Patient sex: M
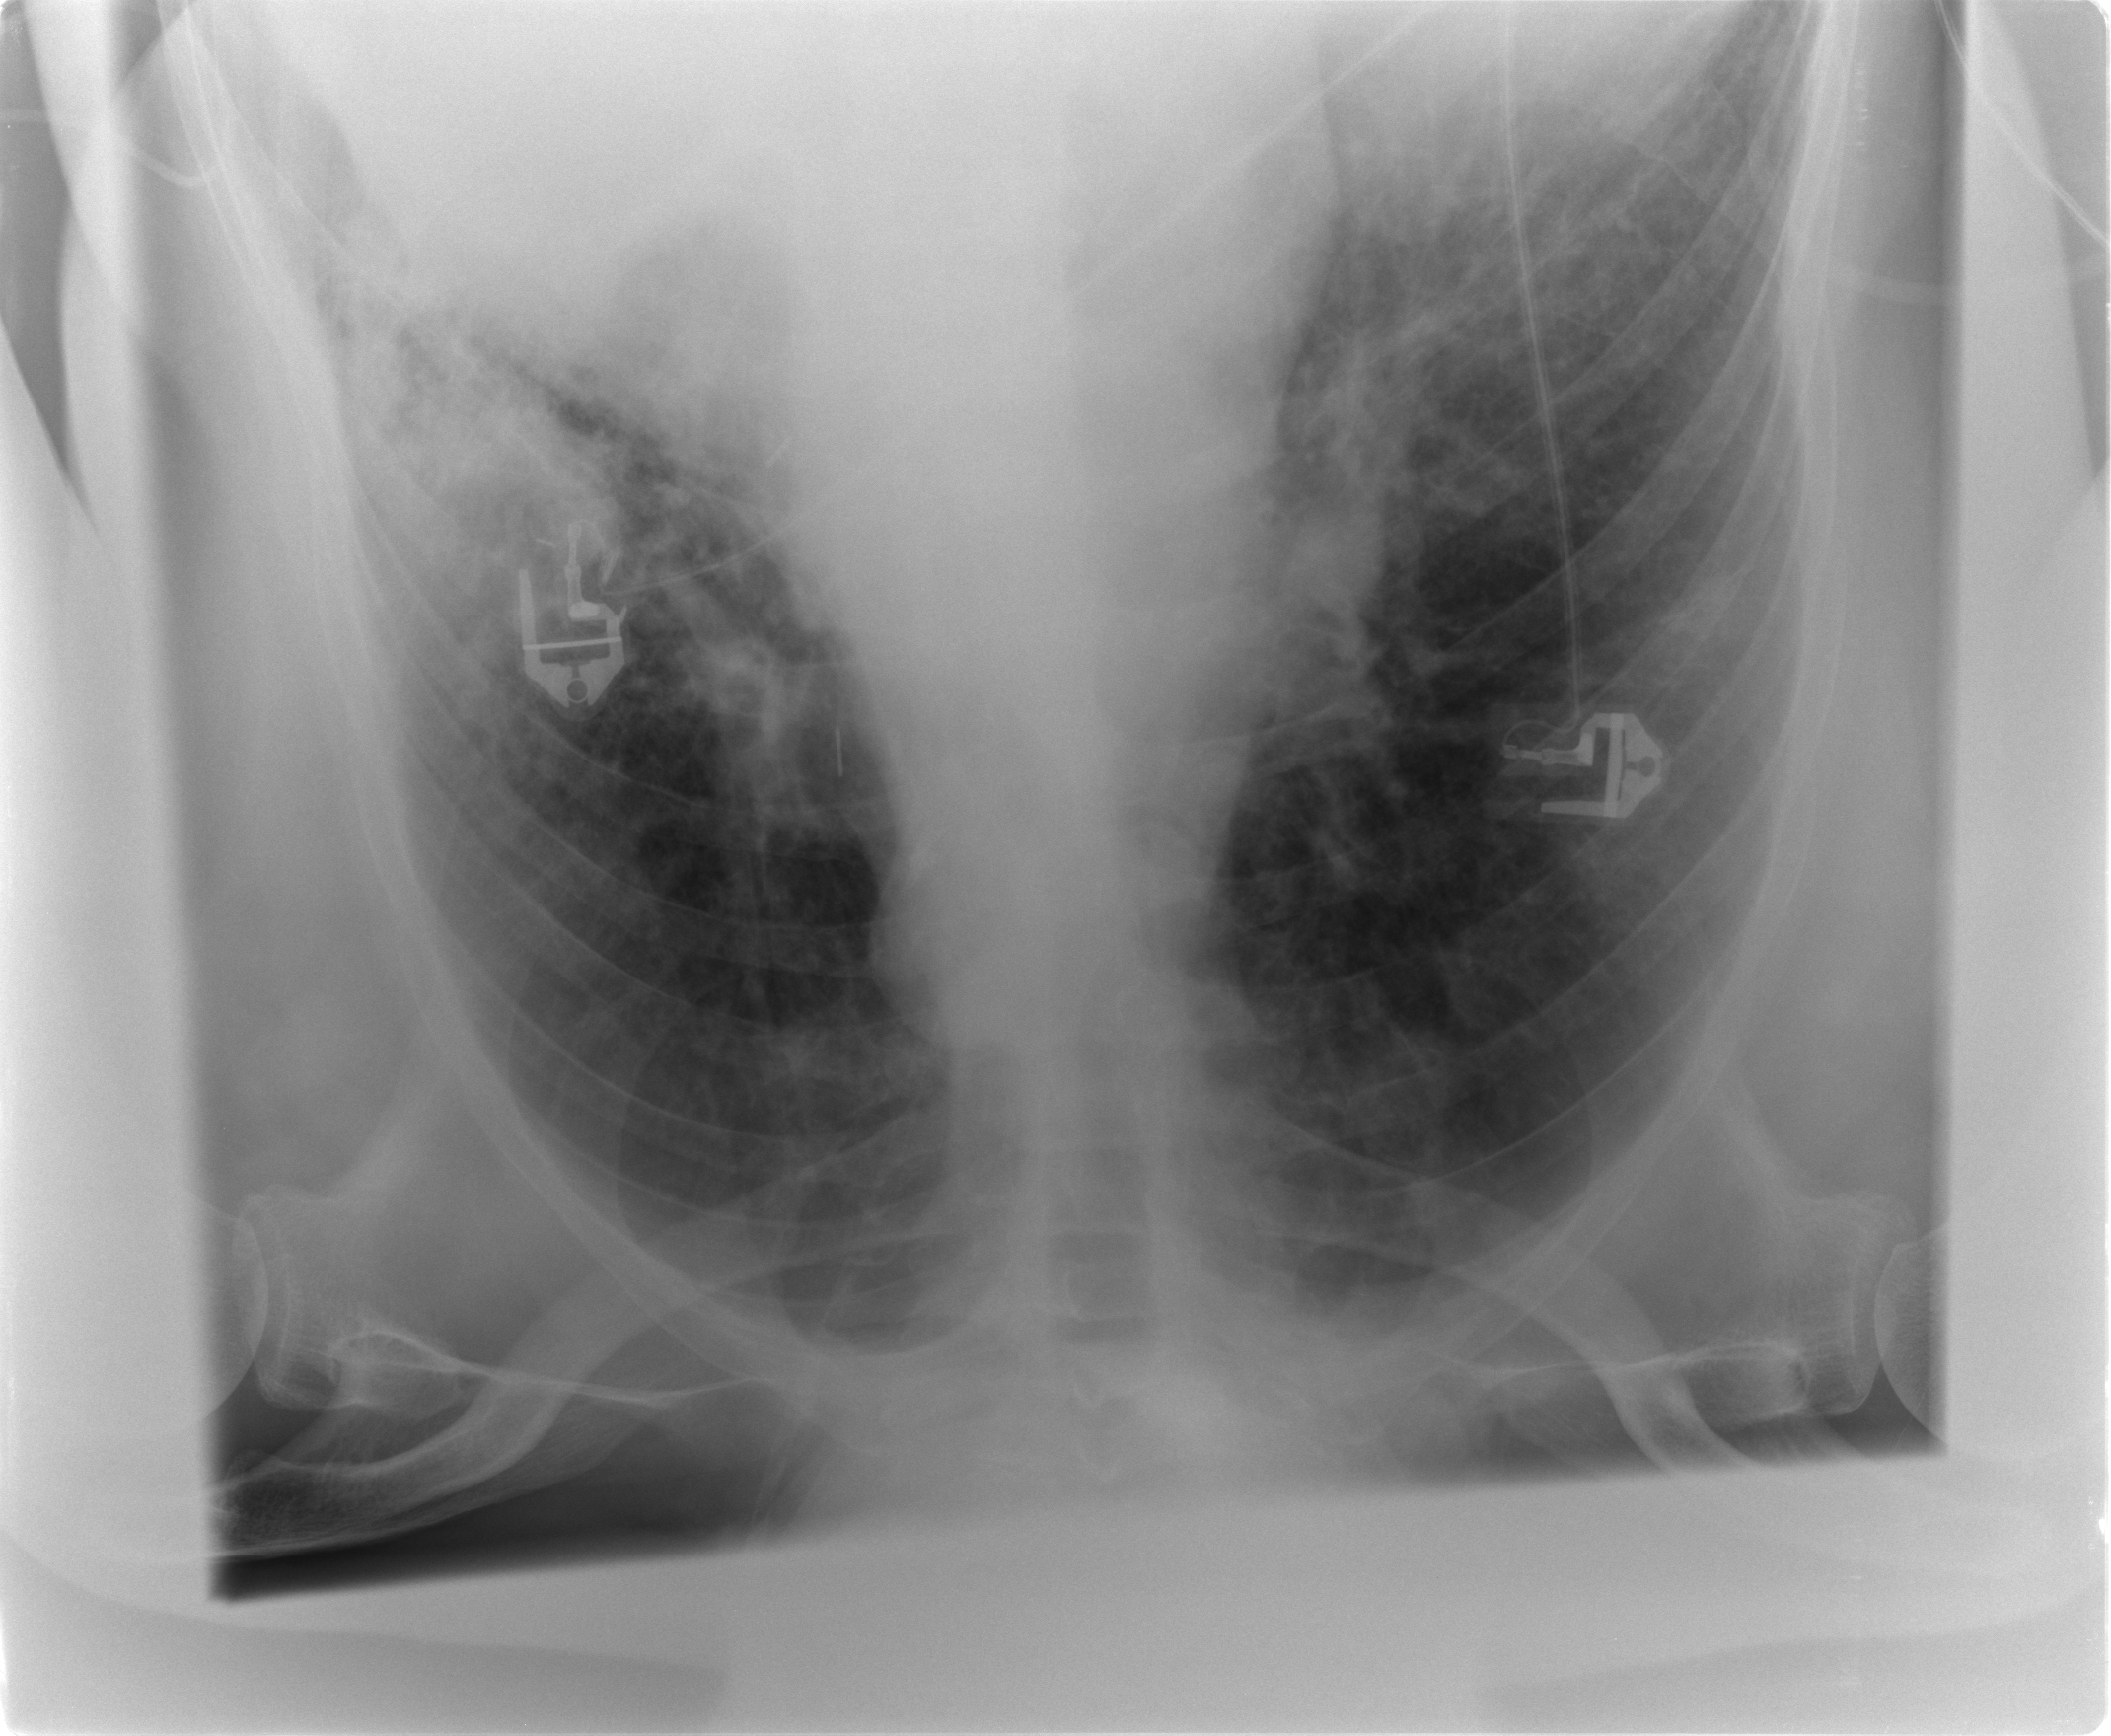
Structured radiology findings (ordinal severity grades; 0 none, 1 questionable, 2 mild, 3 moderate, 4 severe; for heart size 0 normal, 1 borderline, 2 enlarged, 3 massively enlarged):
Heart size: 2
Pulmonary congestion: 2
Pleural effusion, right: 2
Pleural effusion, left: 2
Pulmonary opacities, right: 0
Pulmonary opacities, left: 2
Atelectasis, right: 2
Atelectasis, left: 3